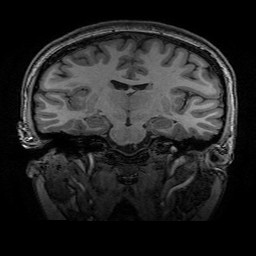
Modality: T1w
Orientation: sagittal
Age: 21
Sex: female
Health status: healthy
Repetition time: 2.53 s
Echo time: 0.0034 s